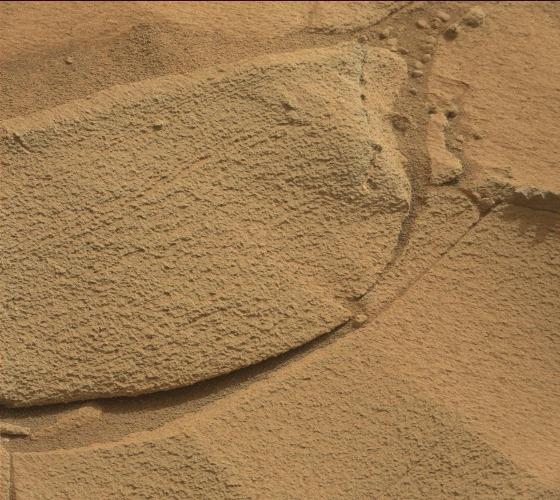
Terrain classes present: Bedrock, Gravel / Sand / Soil